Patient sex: M
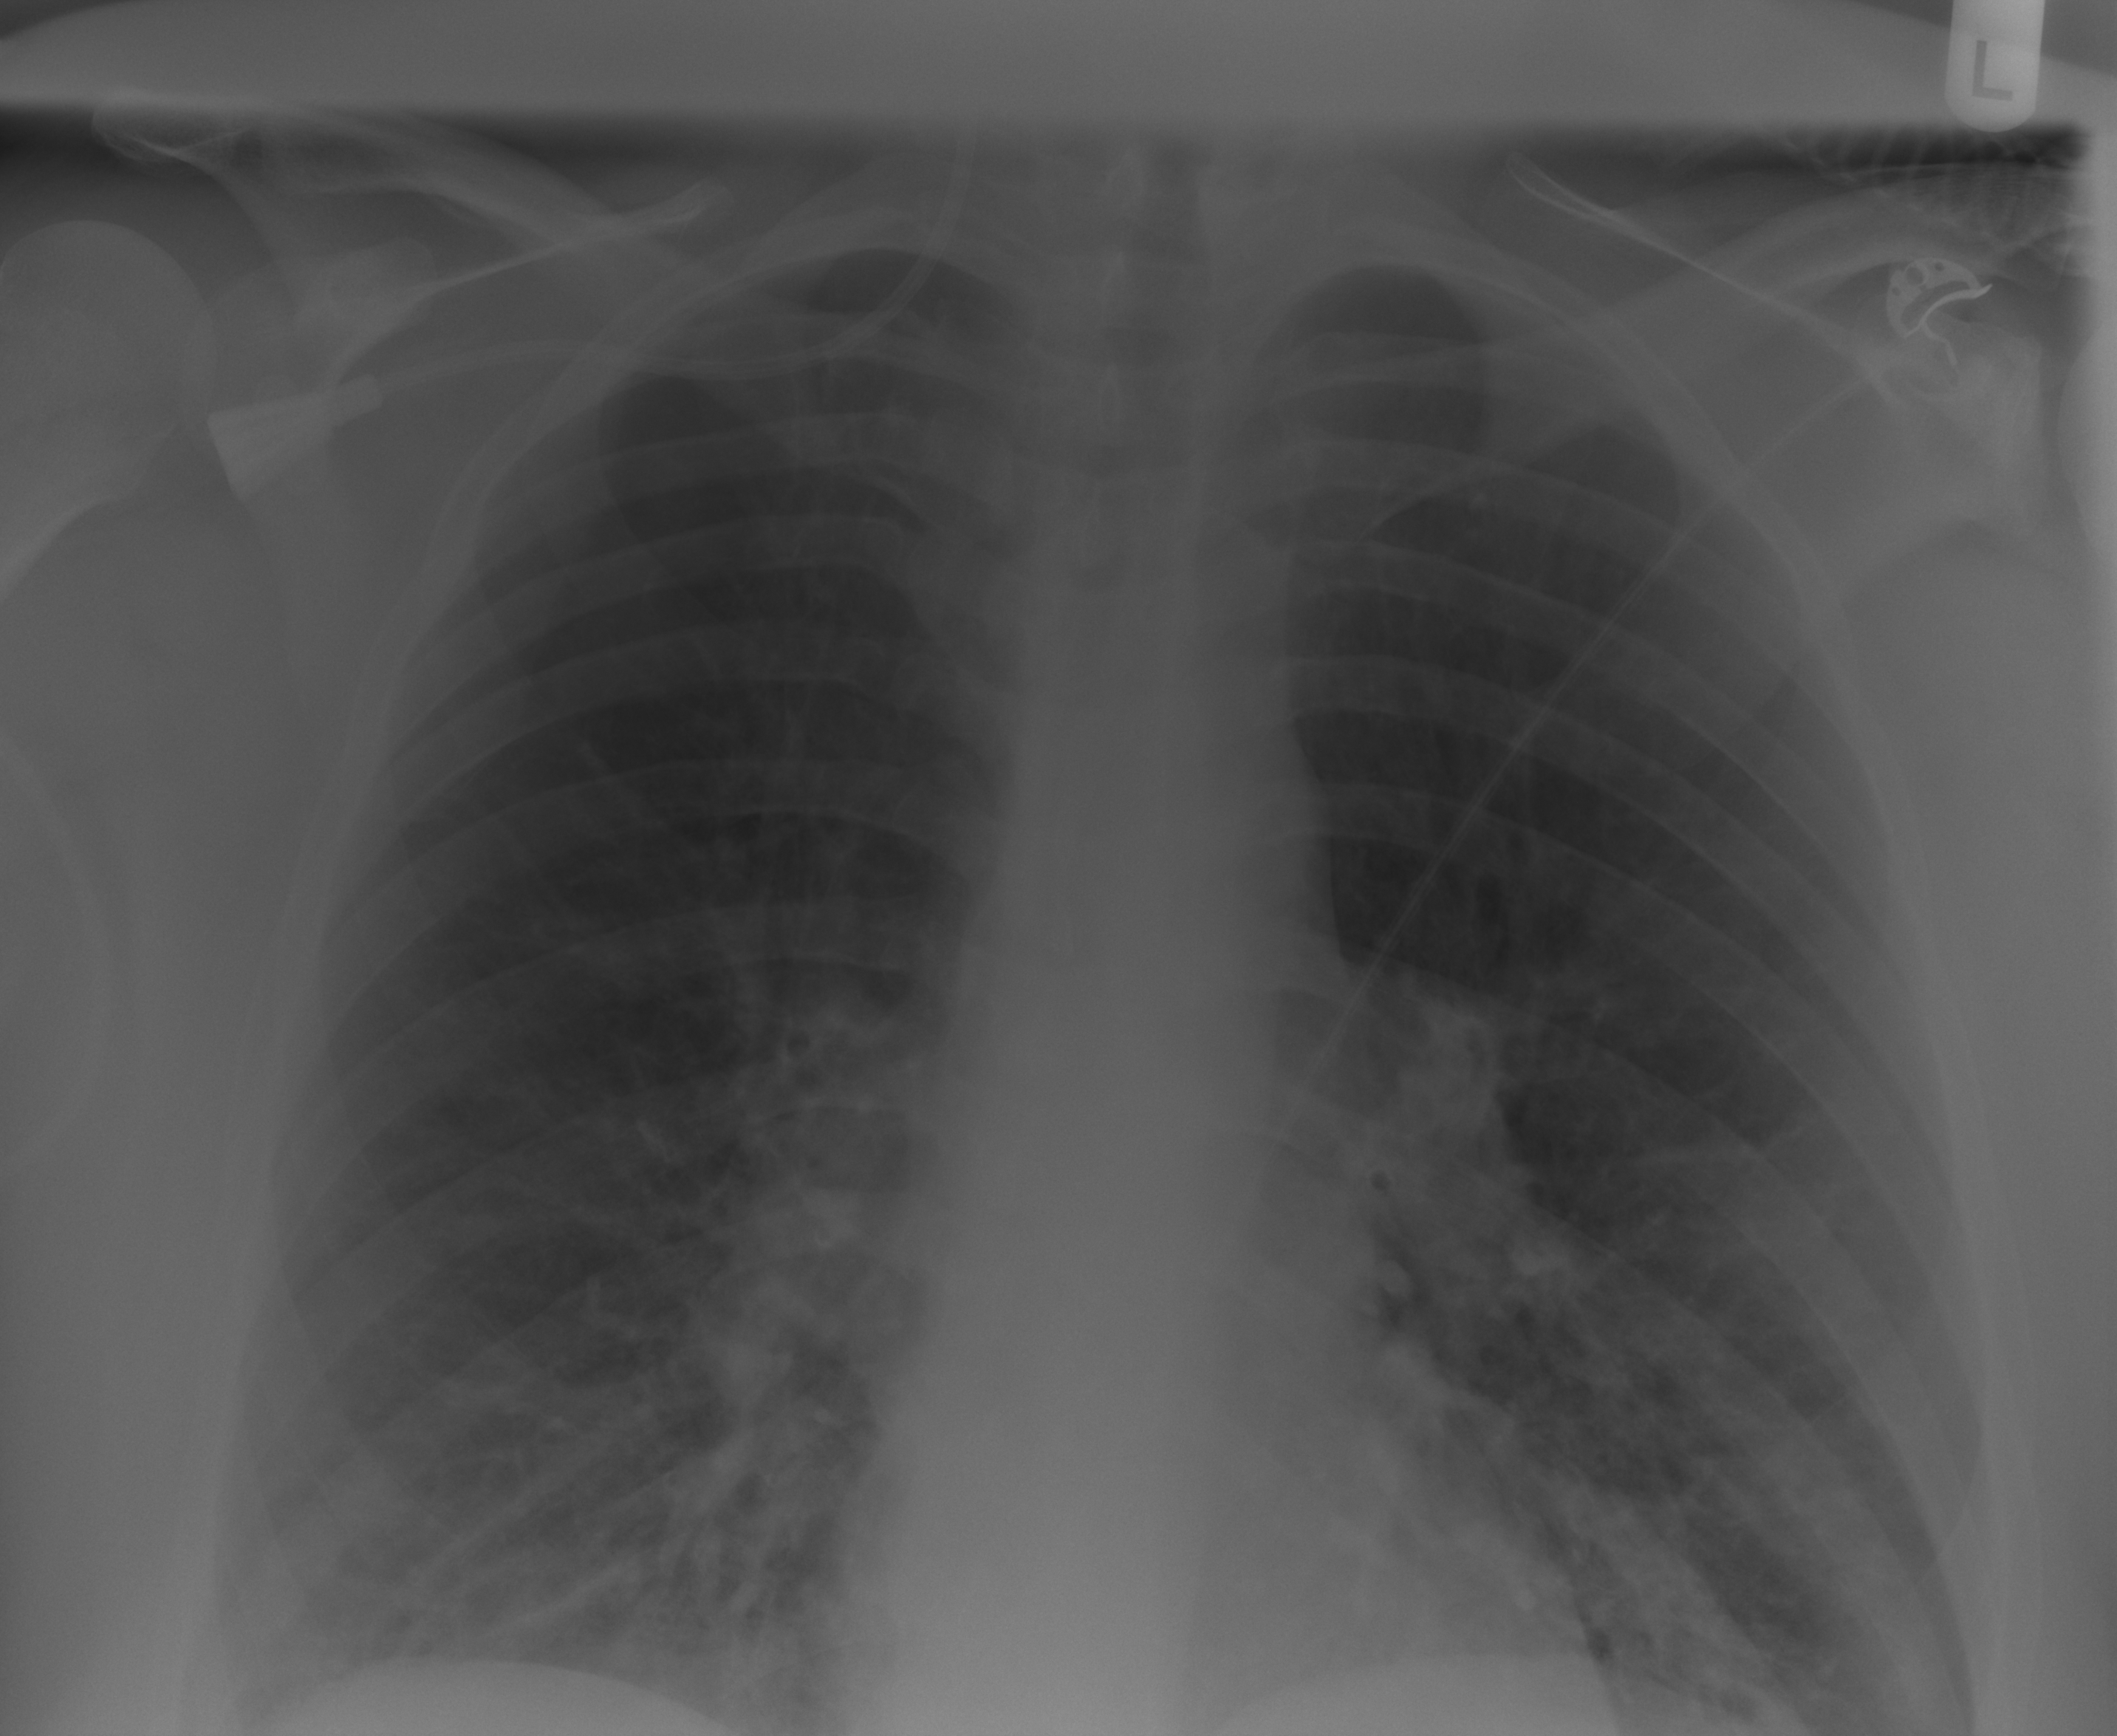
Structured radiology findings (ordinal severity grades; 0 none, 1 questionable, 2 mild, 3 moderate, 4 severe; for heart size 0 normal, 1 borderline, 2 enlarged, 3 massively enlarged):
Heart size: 0
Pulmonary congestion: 2
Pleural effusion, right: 0
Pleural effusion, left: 0
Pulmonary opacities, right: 2
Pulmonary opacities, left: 2
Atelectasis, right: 2
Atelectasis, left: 0